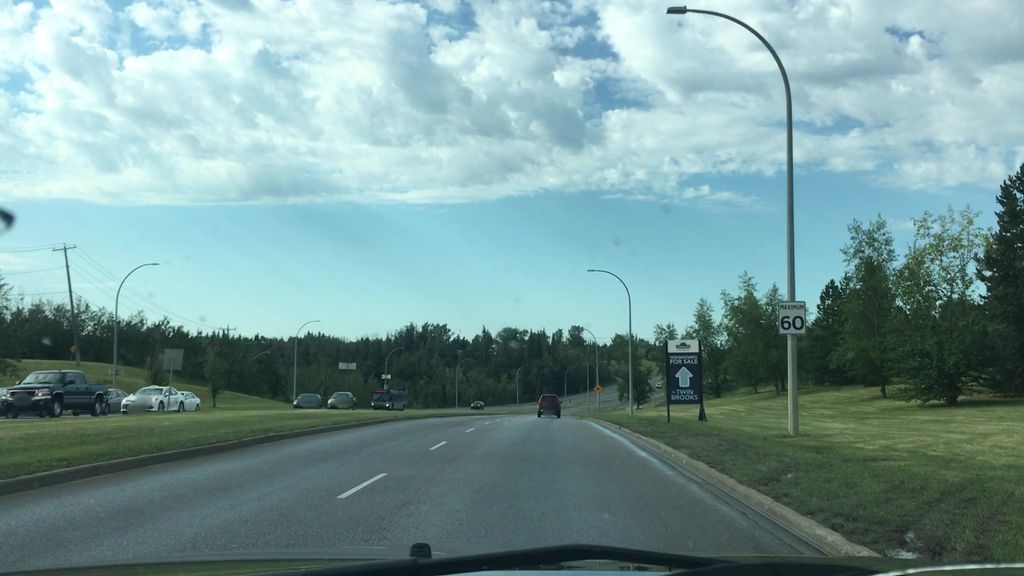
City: edmonton